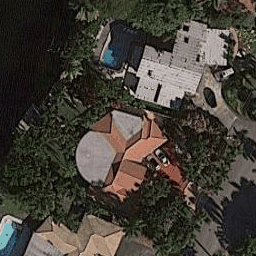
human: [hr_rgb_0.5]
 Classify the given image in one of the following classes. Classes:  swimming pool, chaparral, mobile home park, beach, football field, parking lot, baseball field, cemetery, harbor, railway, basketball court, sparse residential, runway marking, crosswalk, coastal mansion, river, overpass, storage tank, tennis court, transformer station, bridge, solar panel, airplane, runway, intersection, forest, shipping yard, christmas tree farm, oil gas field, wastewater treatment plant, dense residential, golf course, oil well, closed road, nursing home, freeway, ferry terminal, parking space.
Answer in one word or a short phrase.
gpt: coastal mansion